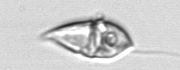
Label: Gyrodinium